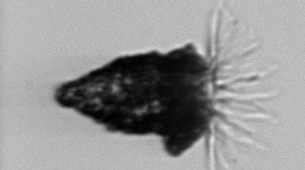
Label: Tintinnopsis